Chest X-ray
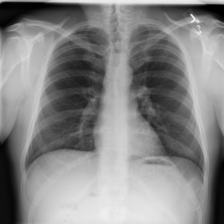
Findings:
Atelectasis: negative
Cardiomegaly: negative
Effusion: negative
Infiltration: negative
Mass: negative
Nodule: negative
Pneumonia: negative
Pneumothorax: negative
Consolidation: negative
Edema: negative
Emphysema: negative
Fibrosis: negative
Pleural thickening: negative
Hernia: negative